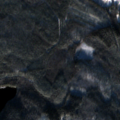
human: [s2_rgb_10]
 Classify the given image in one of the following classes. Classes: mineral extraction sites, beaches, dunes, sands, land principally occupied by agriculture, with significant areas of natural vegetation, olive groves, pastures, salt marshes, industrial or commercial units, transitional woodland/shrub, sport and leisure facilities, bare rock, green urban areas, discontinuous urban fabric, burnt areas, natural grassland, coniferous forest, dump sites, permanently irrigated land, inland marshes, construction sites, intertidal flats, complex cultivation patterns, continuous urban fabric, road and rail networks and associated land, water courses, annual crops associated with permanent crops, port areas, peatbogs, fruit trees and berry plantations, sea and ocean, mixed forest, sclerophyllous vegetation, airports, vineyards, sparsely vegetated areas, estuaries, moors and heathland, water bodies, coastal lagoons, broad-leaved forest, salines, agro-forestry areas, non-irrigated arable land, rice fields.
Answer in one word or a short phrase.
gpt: coniferous forest, mixed forest